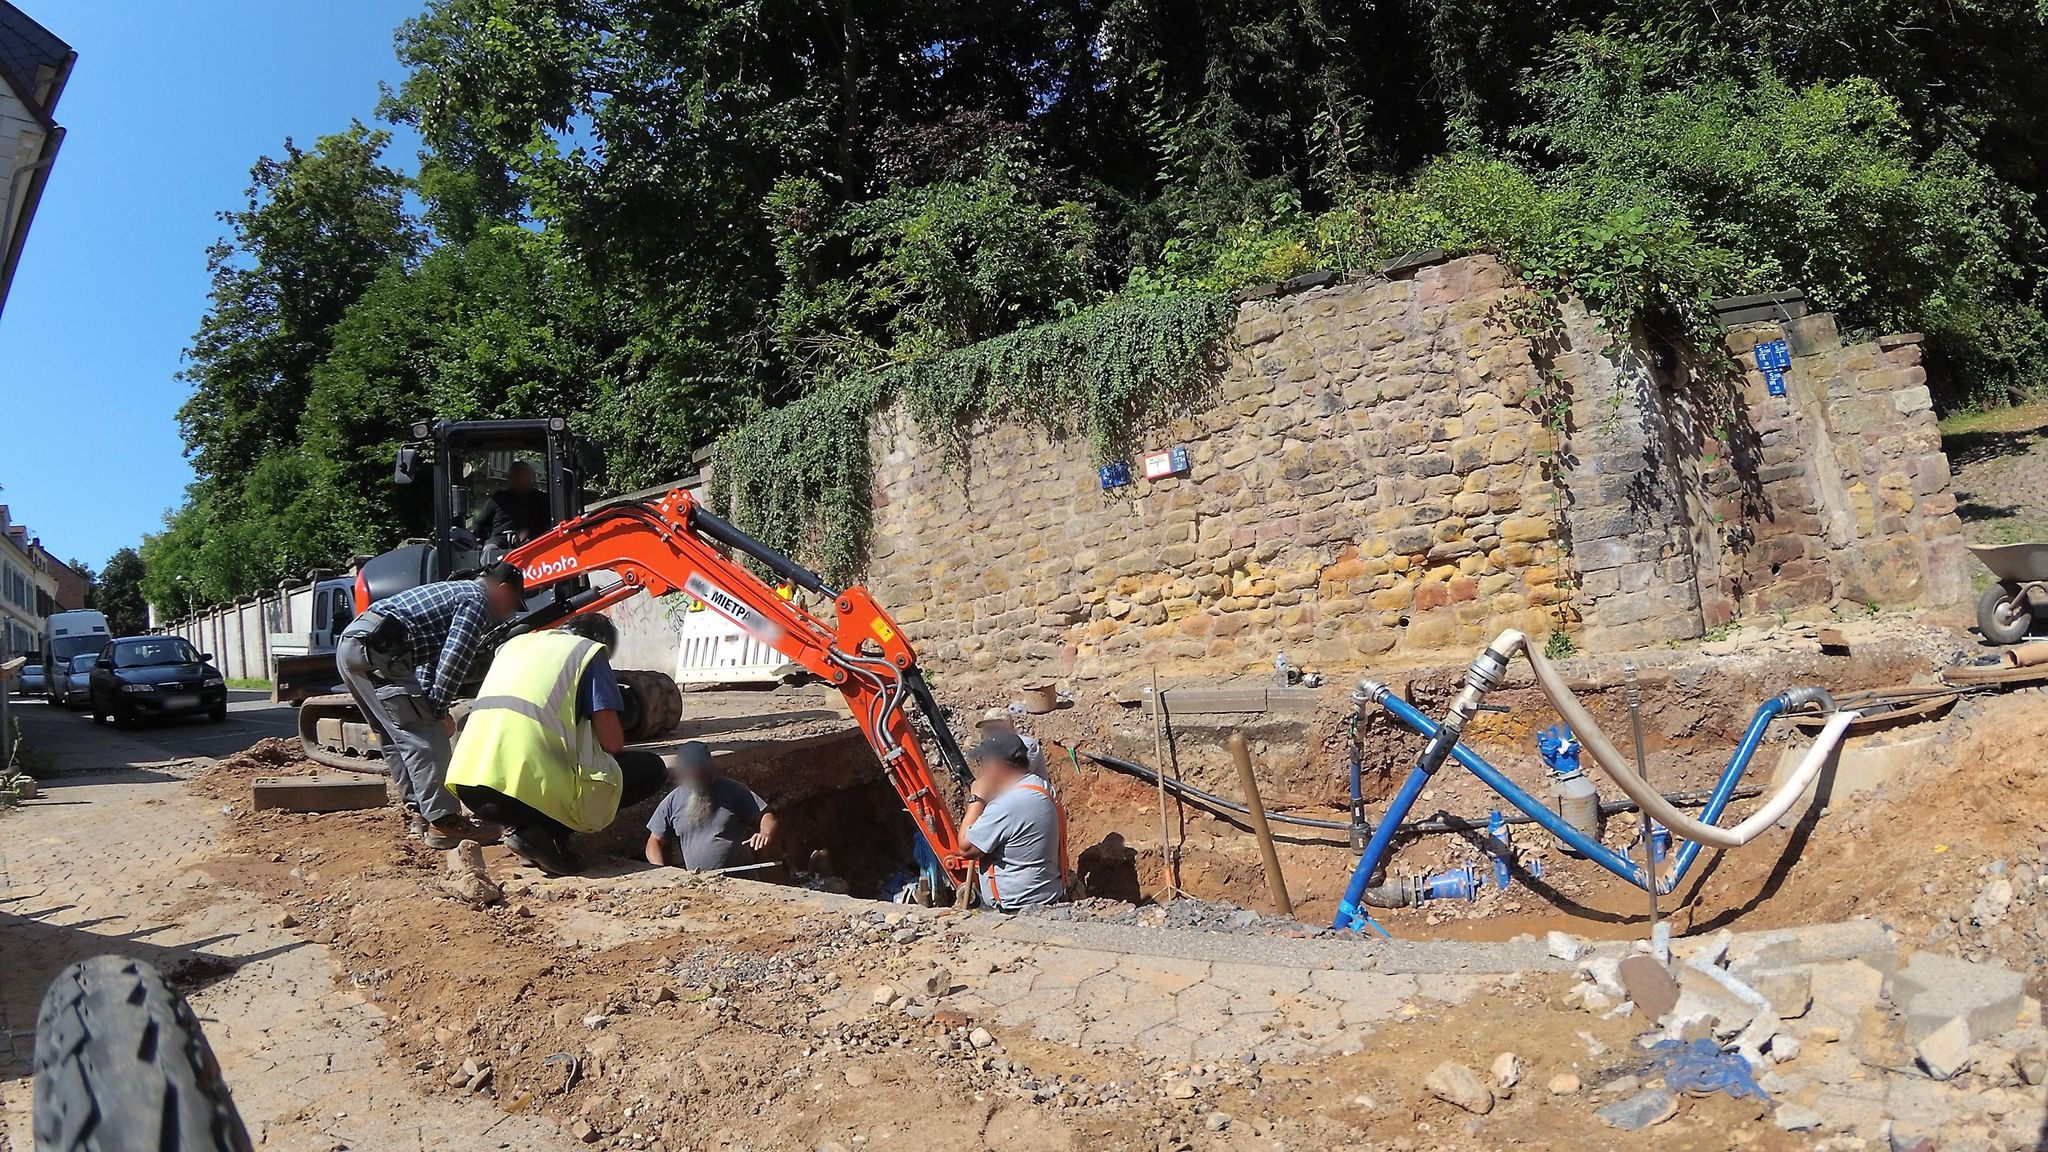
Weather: clear
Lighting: day
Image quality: good
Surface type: walking surface
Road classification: residential, steps, path
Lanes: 2
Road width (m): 3
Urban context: urban centre
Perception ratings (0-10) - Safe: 1.13, Lively: 1.88, Beautiful: 1.31, Boring: 9.05, Depressing: 6.23, Wealthy: 3.49